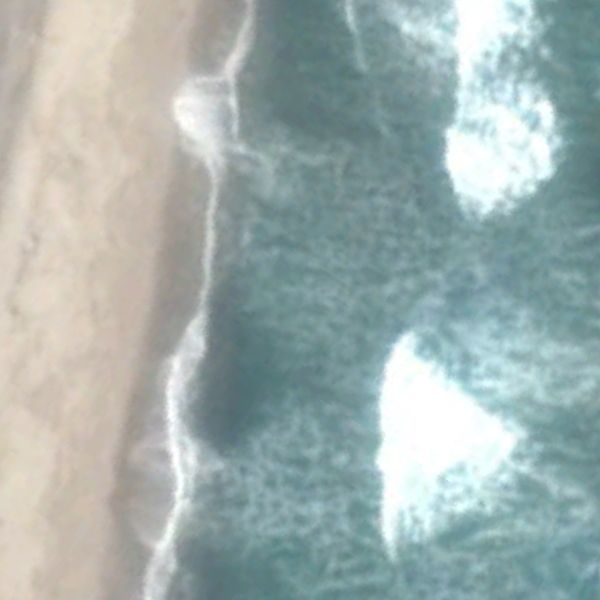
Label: Beach